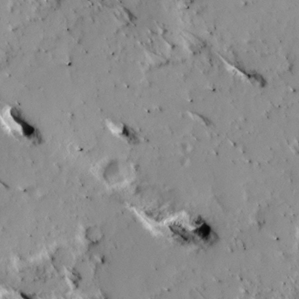
Label: non_frost